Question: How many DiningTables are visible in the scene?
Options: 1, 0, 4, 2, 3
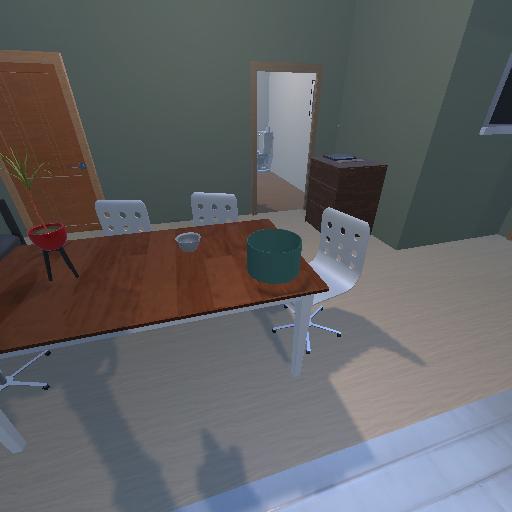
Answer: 1